Question: Since I'm a little weak with Javascript and still learning Angular.
I'm having trouble trying to combine a couple of UI's, not all at once of course.
Let me explain what I'm trying to do.
I have a sidemenu and I want to add a swipe card page when I tap on the swipe page in my menu. See my image below.

Having problem wrapping my head around how Angular does things, so any pointers & tips would be appreciative.
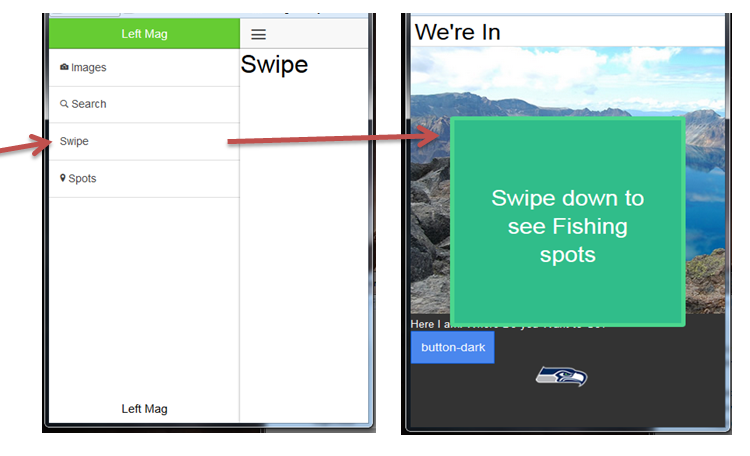
Answer: Is this what you are looking for?
<URL>
Basically, to mix the two together, the ion-pane that contains the page of the swipe cards has to be in an ion-view.
'''
<ion-view title="Welcome">
<ion-pane ng-controller="CardsCtrl">
<swipe-cards on-card-swipe="onSwipe($event)">
<swipe-cards>
<swipe-card on-card-swipe="cardSwiped()" id="start-card">
Swipe down for a new card
</swipe-card>
<swipe-card ng-repeat="card in cards" on-destroy="cardDestroyed($index)" on-card-swipe="cardSwiped($index)">
<div ng-controller="CardCtrl">
<div class="title">
{{card.title}}
</div>
<div class="image">
<img ng-src="{{card.image}}">
</div>
<div class="button-bar">
<button class="button button-clear button-positive" ng-click="goAway()">Answer</button>
<button class="button button-clear button-positive" ng-click="goAway()">Decline</button>
</div>
</div>
</swipe-card>
</swipe-cards>
</ion-pane>
'''